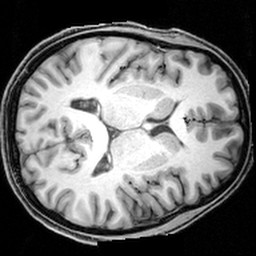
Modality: T1w
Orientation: axial
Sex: female
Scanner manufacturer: siemens
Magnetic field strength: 3 T
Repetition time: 1.9 s
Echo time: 0.00397 s